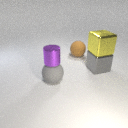
large gray rubber sphere to the left of large gray metal cube